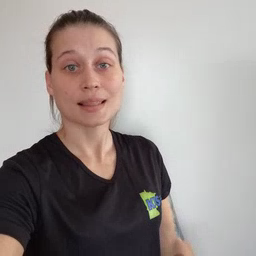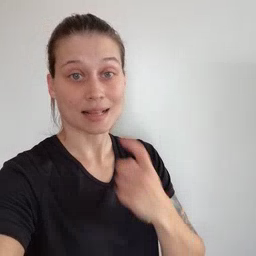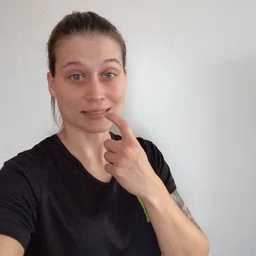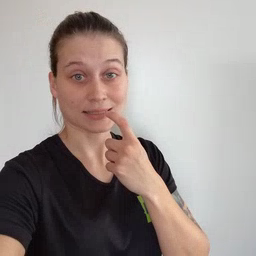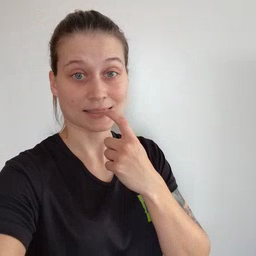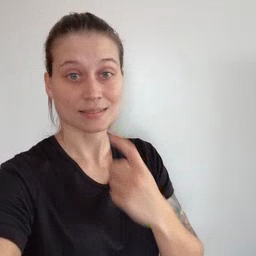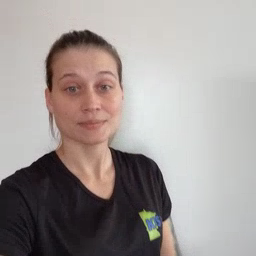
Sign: glasswindow